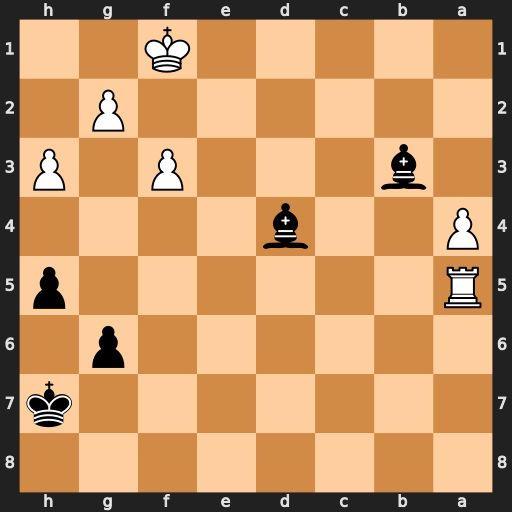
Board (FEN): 8/7k/6p1/R6p/P2b4/1b3P1P/6P1/5K2
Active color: b
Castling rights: -
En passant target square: -
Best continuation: Bc4+ Ke1 Bc3+ Kf2 Bxa5